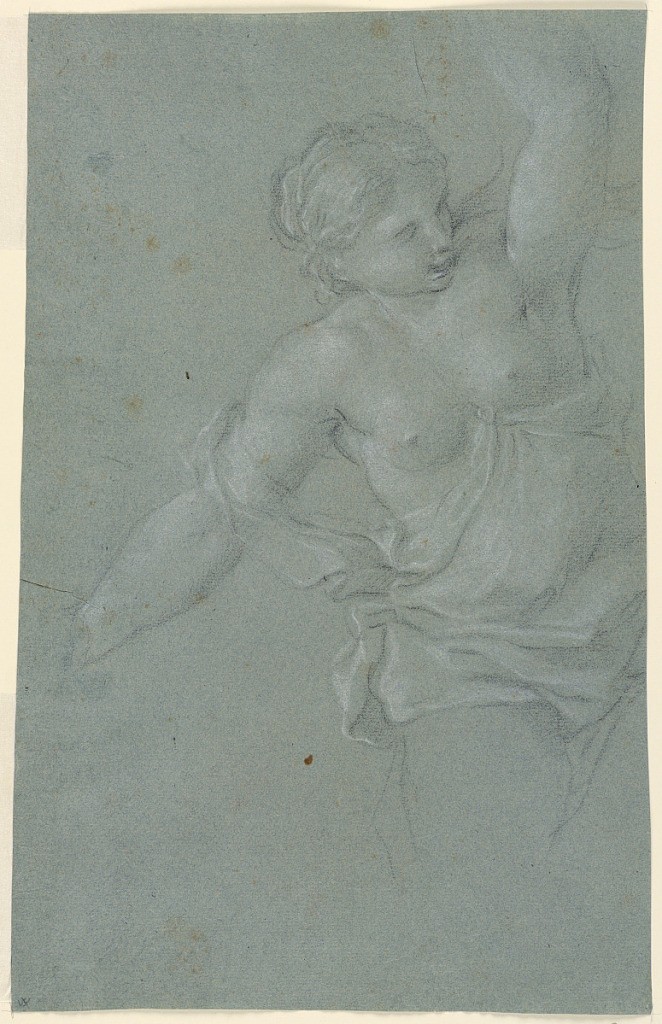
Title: Study of the upper part of the body of a running girl
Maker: Carlo Moretti, Italian, 1934 - 2008
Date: ca. 1680
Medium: -a: black and white crayon; -b: Red and white crayons. On gray-blue paper.
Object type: Drawing
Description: Horizontal rectangle. -a: the left arm of the girl is raised; -b: verso of -a.